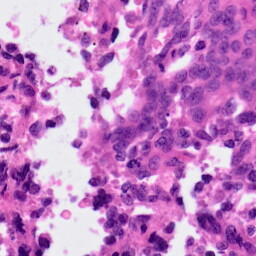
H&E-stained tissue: Ovarian